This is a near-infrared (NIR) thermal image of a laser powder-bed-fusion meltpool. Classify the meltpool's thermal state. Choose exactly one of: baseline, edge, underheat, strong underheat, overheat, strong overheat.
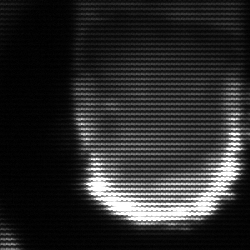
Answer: baseline